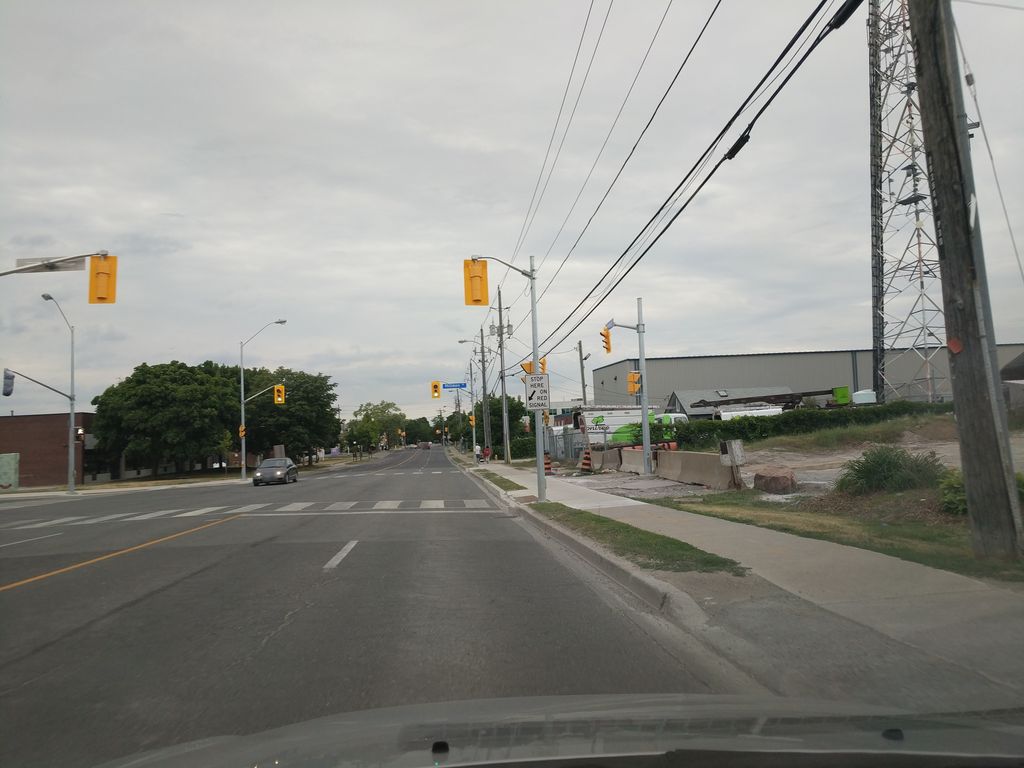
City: toronto